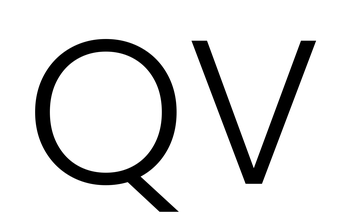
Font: Poppins-Light